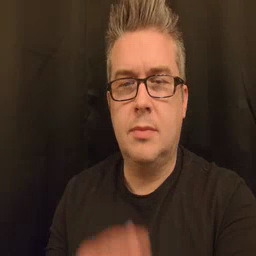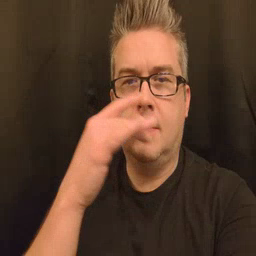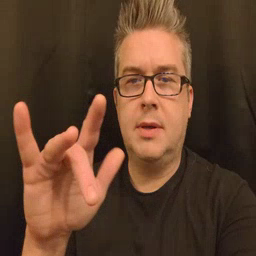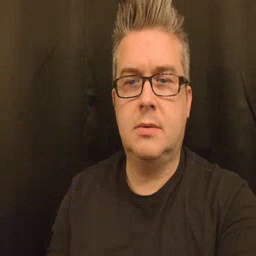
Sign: empty